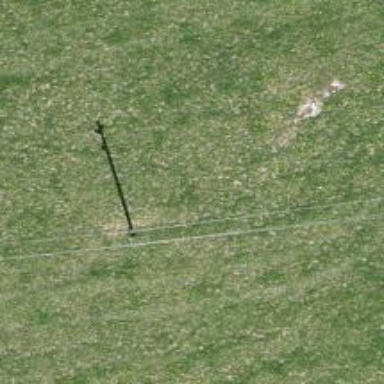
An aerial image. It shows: Power pole.